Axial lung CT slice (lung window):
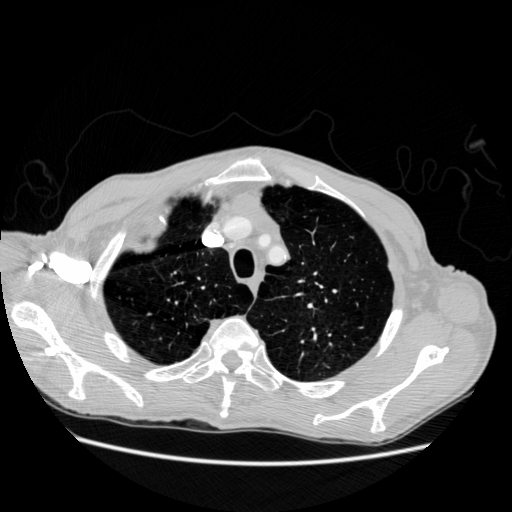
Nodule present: no